Field crop: maize
Growth stage: 2
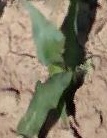
Species: maize